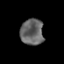
Tissue: prostate
Cell type: T cells
Senescence score: 0.3416
Nuclear area (px): 592
Mean DAPI intensity: 100.985